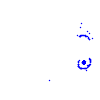
Particle: kaon